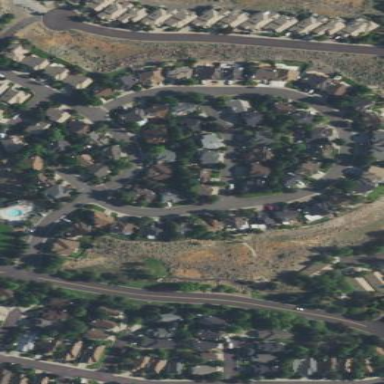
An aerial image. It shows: Single-family residential area.